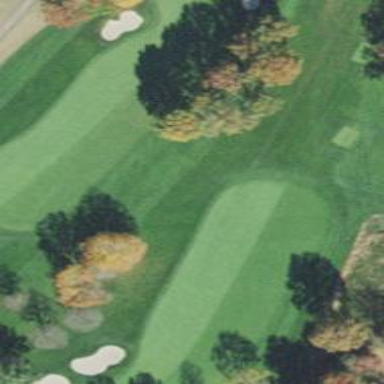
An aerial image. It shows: Path for both roads and golfers.